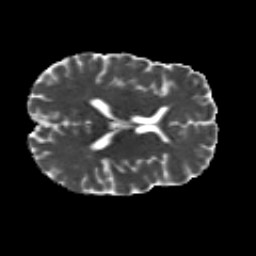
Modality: MD
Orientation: axial
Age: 26
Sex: male
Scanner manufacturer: siemens
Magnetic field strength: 3 T
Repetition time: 8.8 s
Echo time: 0.085 s